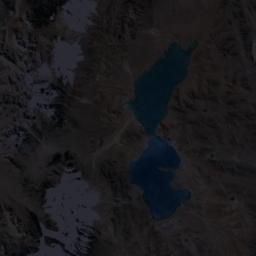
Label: lake